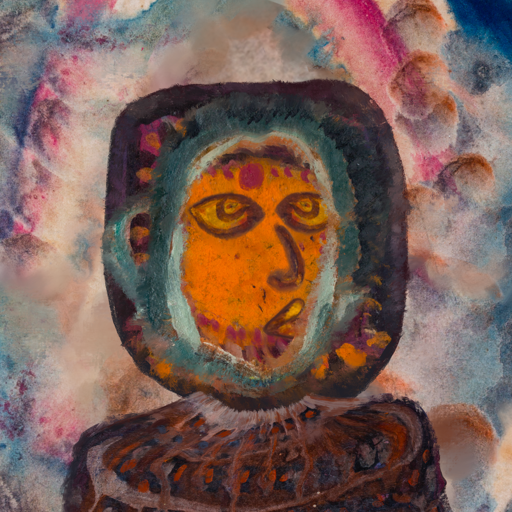
Background: Rupkatha, Head And Neck Side: Doll_w_Hair, Face Side: Comrade, Bust: Hypocrite, Hair Side: Boggyland, Head Accessory: Blank, Second Necklace: Blank, Necklace: Blank, Baby: Blank